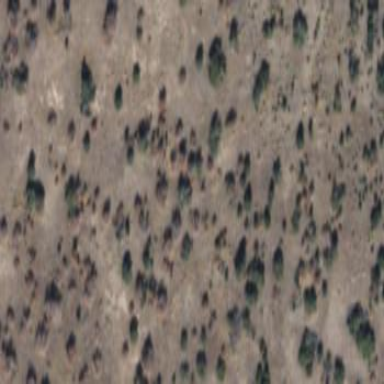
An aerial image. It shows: Patch of scrub vegetation.